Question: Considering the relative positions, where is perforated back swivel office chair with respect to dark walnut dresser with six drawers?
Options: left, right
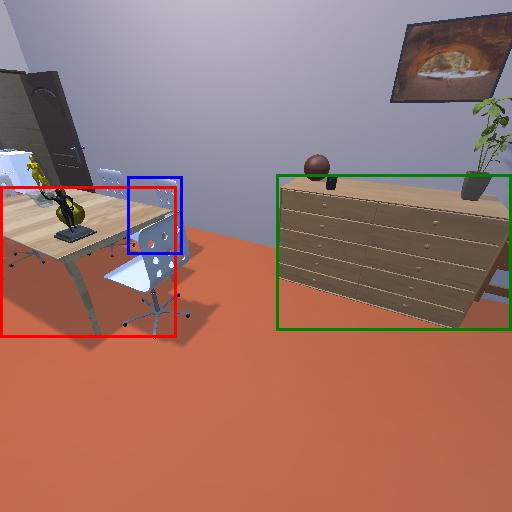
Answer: left